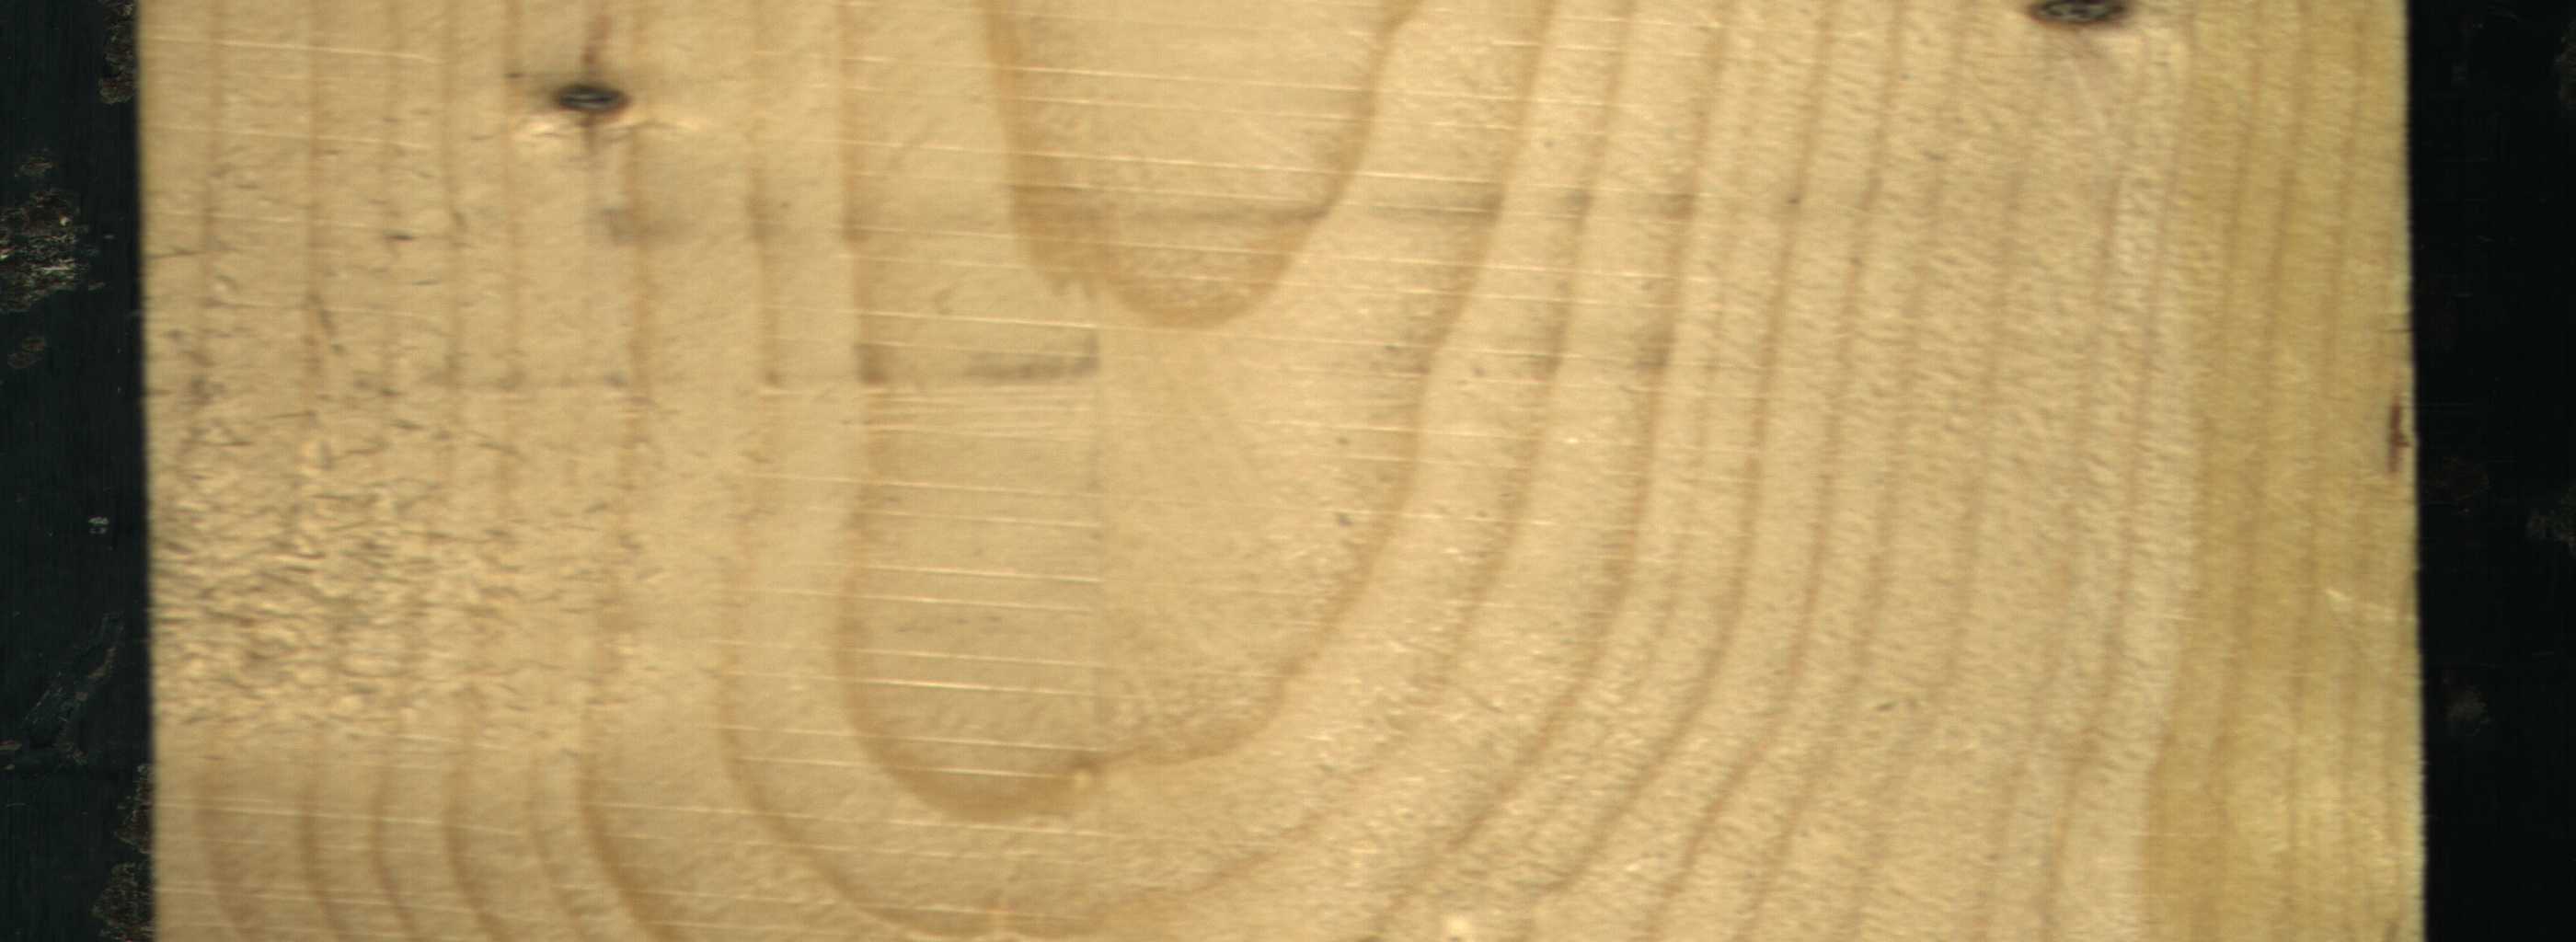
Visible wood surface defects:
resin
Live_Knot
Live_Knot